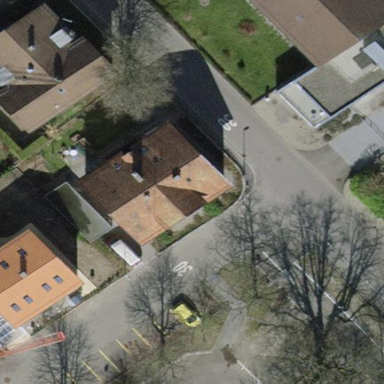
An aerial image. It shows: Tile-roofed apartment building.